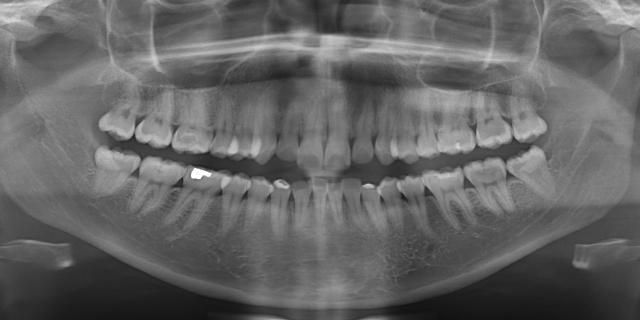
adult